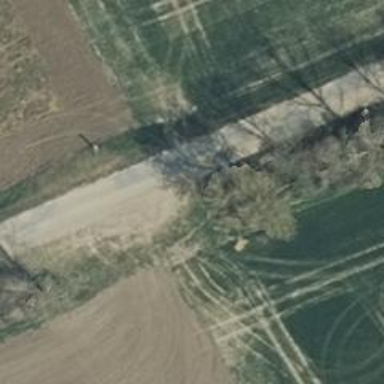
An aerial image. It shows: Compacted service road.